Question: I am using a custom optin page with a form , Currently the form works like this
But the user does not get a confirmation message, So most of the times , Users re submit the form thinking it did not worked at the 1st time.
I want to add a Popup/Javascript Success Message to it After hitting submit , the user gets redirected to another page .
This is the current form code
'''
<div class="form fix ">
<p class="form-text">Fill This Out and See Your <br>Timeshare Report</p>
<form name="contactform" action="mail-script.php" method="POST">
<label for="fname">First Name:
<input type="text" name="fname" id="fname" />
</label><br>
<label for="lname">Last Name:
<input type="text" name="lname" id="lname" />
</label><br>
<label for="email">Email Address:
<input type="text" name="email" id="email" />
</label><br>
<label for="phone">Phone Number:
<input type="text" name="phone" id="phone" />
</label><br>
<label for="phone">Alternate Phone:
<input type="text" name="phone" id="aphone" />
</label><br>
<label for="resort">Resort Name:
<input type="text" name="resort" id="resort" />
</label><br>
<label for="amount">Amount Owed? $:
<input type="number" name="amount" id="amount" />
<p style="font-size: 12px !important;margin-top: -14px;padding-right: 30px;text-align:right;">
If Paid Off Leave Zero, Else Put Amount</p>
</label><br>
<div class="checkbox">
<div class="check-text fix">
<p>I'm Considering To</p>
</div>
<div class="check-one fix">
<input type="checkbox" name="call" id="" value="sell"/> Sell It <br>
<input type="checkbox" name="call" id="" value="buy"/> Buy It <br>
<input type="checkbox" name="call" id="" value="rent "/> Rent It
</div>
<div class="check-two fix">
<input type="checkbox" name="call" id="" value="cancel"/> Cancel Mortgage <br>
<input type="checkbox" name="call" id="" value="ownership"/> End Ownership <br>
<input type="checkbox" name="call" id="" value="give"/> Give It Back
</div>
</div>
<p class="captcha">
<img src="captcha_code_file.php?rand=<?php echo rand(); ?>" id='captchaimg' ><br>
<label for='message'>Enter the code above here :</label><br>
<input id="6_letters_code" name="6_letters_code" type="text"><br>
<small>Can't read the image? click <a href='javascript: refreshCaptcha();'>here</a> to refresh</small>
</p>
<input id="submit" type="submit" value="" />
<p class="submit-text">Ensure all fields are completed and correct, allowing you more benefits, while preventing abuse of our data.</p>
</form>
</div>
</div>
'''
This is the online url of the form
<URL>
**********************UPDATE******************************

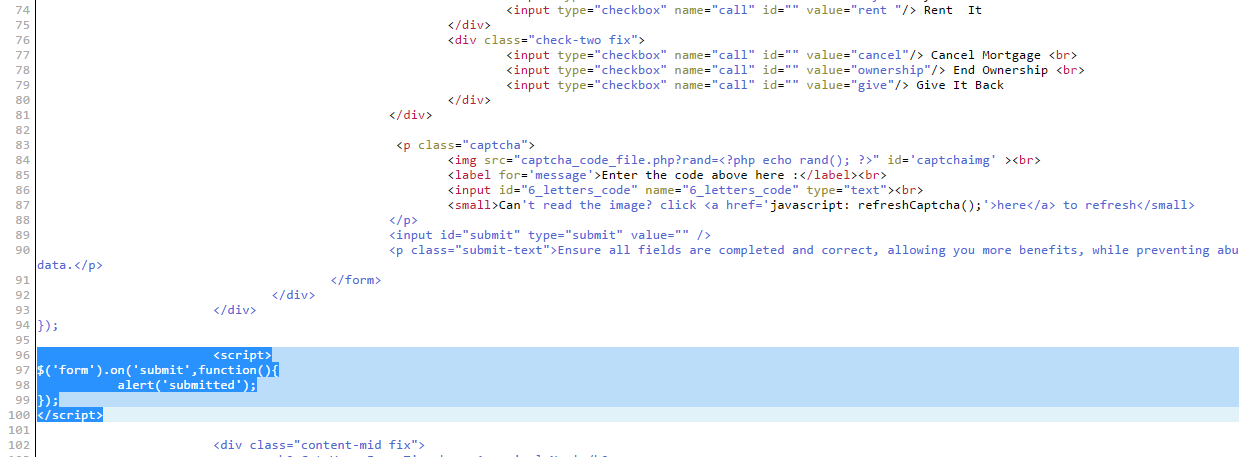
Answer: If you want just a normal pop up button, you could do the following :
'''
$('form').on('submit',function(){
alert('submitted');
});
'''
If you want a fancier way to do things, you can use <URL>.
You could add to your HTML a 'div' with 'id' success, and you do the following:
'''
<span class="success">Thank's for submitting the form</span>
'''
and AJAX is :
'''
$(document).ready(function() {
$("form[name='contactform']").submit(function() {
// do the extra stuff here
$.ajax({
type: "POST",
url: "mail-script.php",
data: $(this).serialize(),
success: function() {
$('.success').fadeIn(100).show();
}
})
})
})
'''